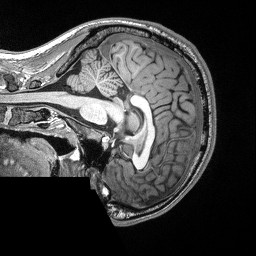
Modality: T1w
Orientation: sagittal
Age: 23
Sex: male